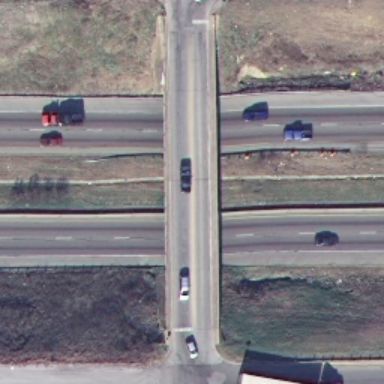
An overpass cross the roads vertically .